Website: macys
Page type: payment
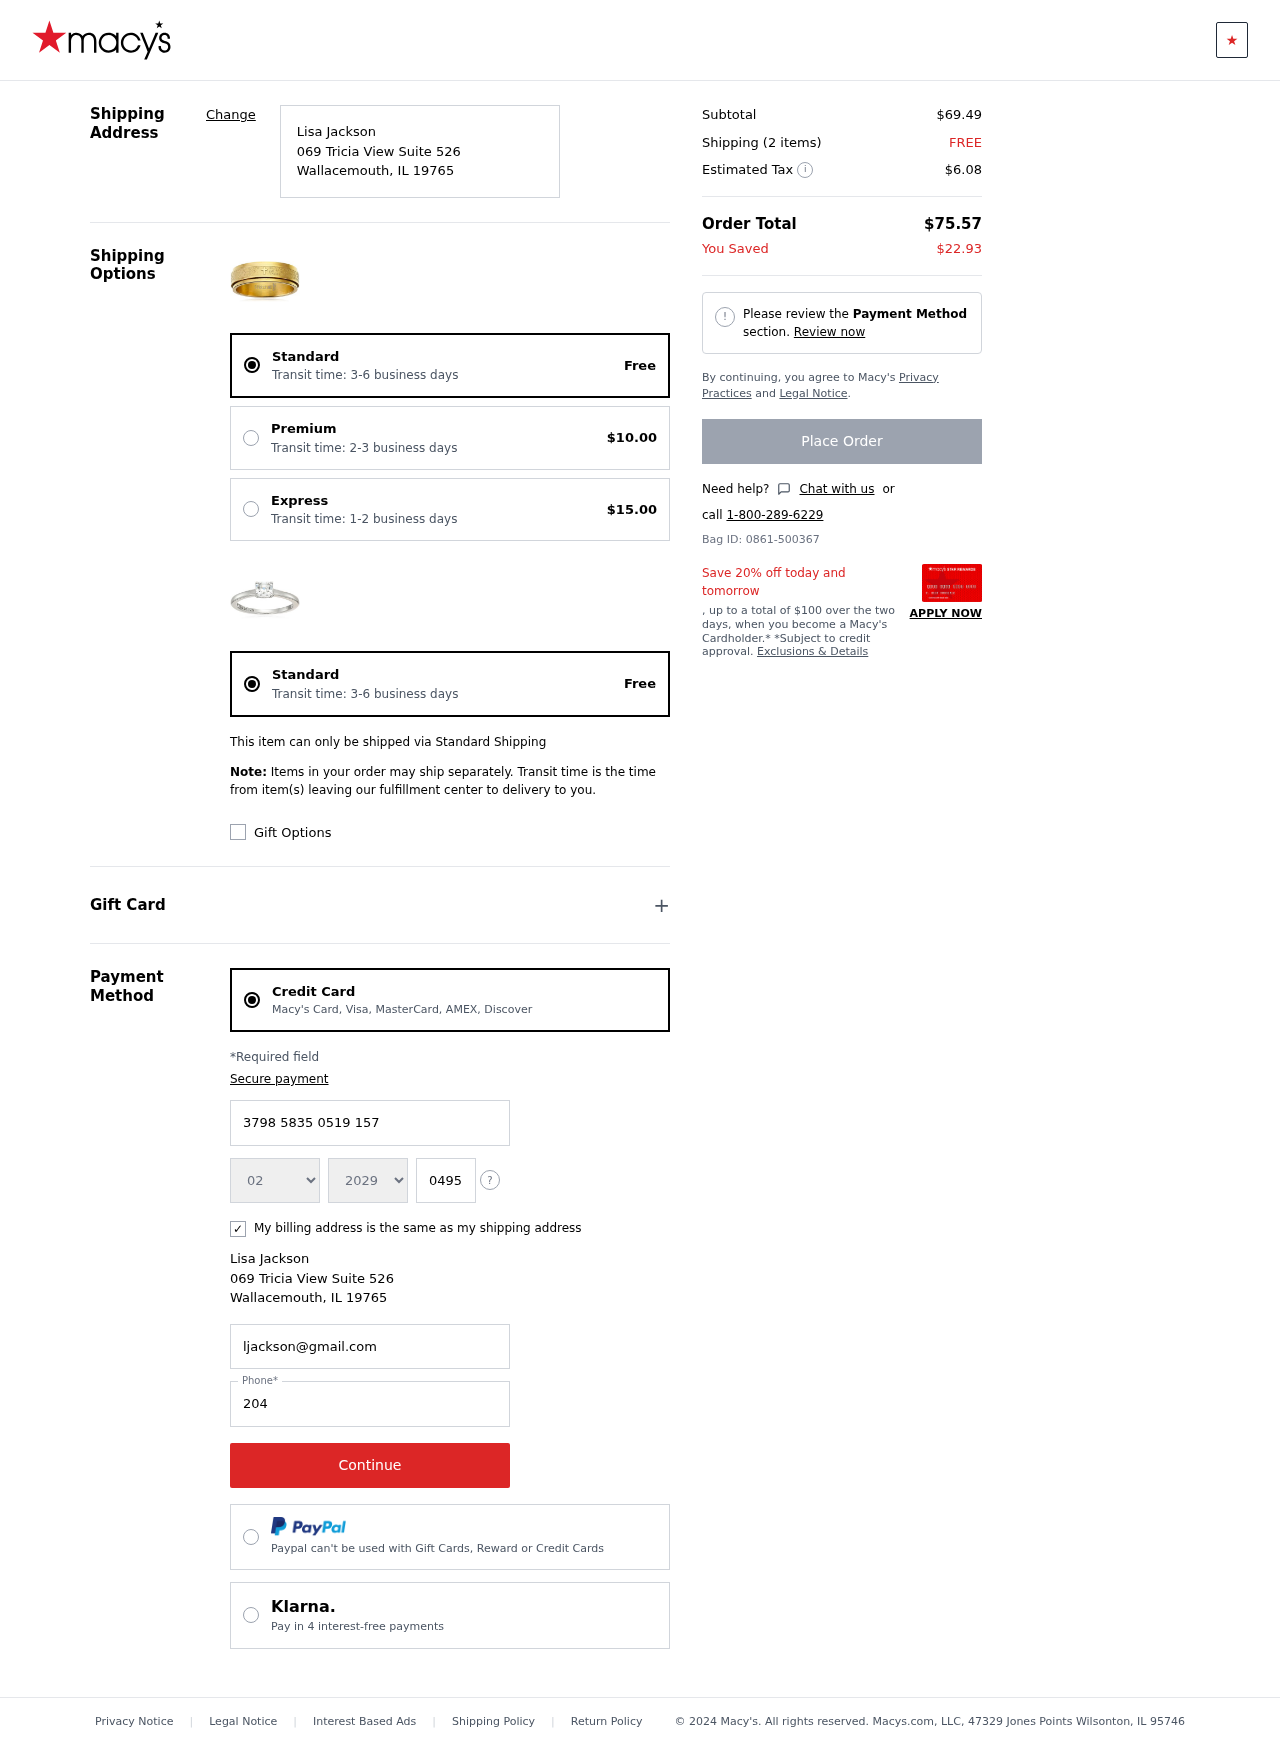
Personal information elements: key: PII_CARD_CVV
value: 0495
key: PII_CARD_EXPIRY_MONTH
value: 02
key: PII_CARD_EXPIRY_YEAR
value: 29
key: PII_CARD_NUMBER
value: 3798 5835 0519 157
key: PII_CITY
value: Wallacemouth
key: PII_EMAIL
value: ljackson@gmail.com
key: PII_FULLNAME
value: Lisa Jackson
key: PII_PHONE
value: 2047251061
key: PII_POSTCODE
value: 19765
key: PII_STATE_ABBR
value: IL
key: PII_STREET
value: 069 Tricia View Suite 526
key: PII_FULLNAME2
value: Lisa Jackson
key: PII_CITY2
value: Wallacemouth
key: PII_STATE_ABBR2
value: IL
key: PII_POSTCODE_FULL
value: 19765
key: PII_POSTCODE_NUMERIC
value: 19765
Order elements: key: ORDER_DELIVERY_DATE
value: Transit time: 3-6 business days
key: ORDER_SHIPPING_STANDARD
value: Free
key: ORDER_SHIPPING_PREMIUM
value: $10.00
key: ORDER_SHIPPING_EXPRESS
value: $15.00
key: ORDER_DELIVERY_DATE2
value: Transit time: 3-6 business days
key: ORDER_SHIPPING_STANDARD2
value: Free
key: ORDER_SUBTOTAL
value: $69.49
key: ORDER_NUM_ITEMS
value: Shipping (2 items)
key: ORDER_SHIPPING_COST
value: FREE
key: ORDER_TAX
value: $6.08
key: ORDER_TOTAL
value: $75.57
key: ORDER_SAVINGS
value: $22.93
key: ORDER_ID
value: Bag ID: 0861-500367